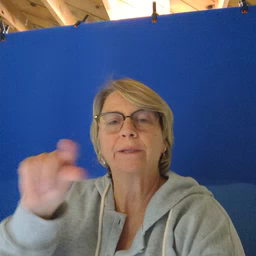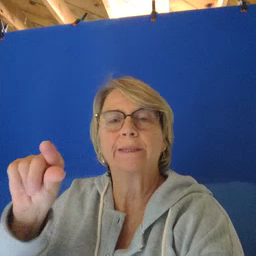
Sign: green